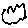
Label: cloud